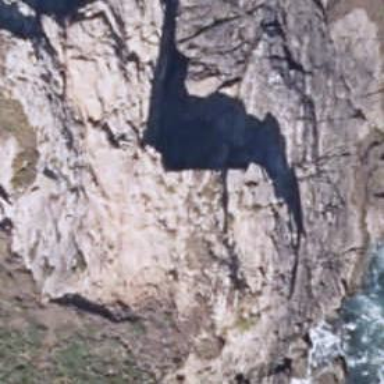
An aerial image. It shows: Natural cliff.